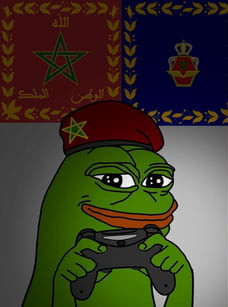
Label: 5_Pepe